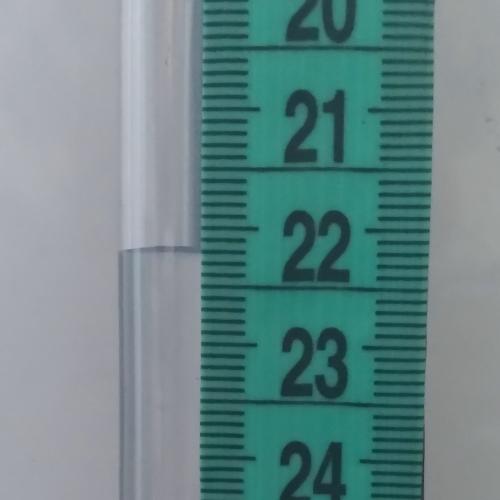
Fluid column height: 22.2 cm